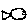
Label: fish